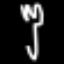
Label: fork